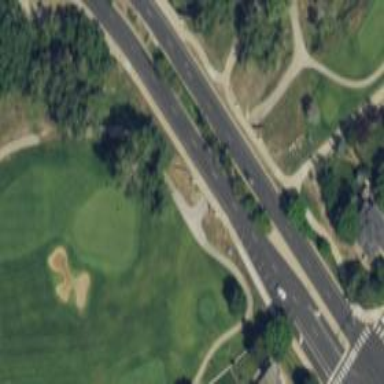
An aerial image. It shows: Path designated for golf carts.